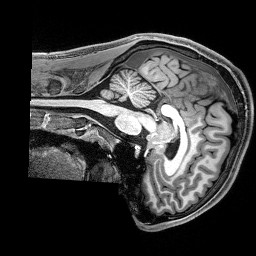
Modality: T1w
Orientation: sagittal
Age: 27
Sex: female
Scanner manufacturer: siemens
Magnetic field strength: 3 T
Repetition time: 2.8 s
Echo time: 0.00212 s